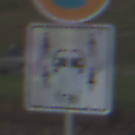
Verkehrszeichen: CarsharingfahrzeugeFrei
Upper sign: EingeschraenktesHalteverbot
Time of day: SunriseSunset
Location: Outdoor (RoadRail)
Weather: PartlyCloudy
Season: NotSpecified
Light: Natural